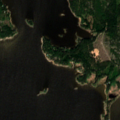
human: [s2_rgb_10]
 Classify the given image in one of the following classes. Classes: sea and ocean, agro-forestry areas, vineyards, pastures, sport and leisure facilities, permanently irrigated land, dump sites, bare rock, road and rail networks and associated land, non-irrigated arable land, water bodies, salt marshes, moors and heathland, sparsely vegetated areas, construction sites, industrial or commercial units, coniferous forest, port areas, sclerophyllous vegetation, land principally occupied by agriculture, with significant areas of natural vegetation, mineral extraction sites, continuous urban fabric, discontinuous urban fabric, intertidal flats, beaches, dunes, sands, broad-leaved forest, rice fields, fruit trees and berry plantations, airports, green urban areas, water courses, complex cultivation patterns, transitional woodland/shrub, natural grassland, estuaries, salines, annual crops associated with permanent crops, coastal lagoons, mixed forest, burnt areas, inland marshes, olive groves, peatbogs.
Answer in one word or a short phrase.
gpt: coniferous forest, sea and ocean